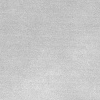
Atmospheric dust classification: dusty